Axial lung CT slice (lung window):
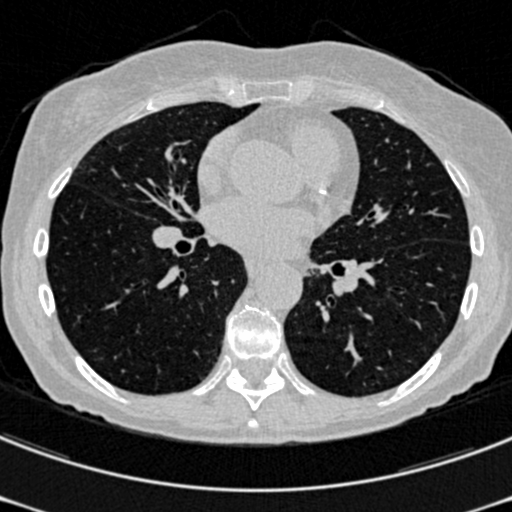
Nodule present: no